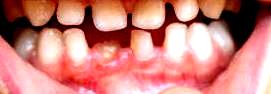
Condition: hypodontia